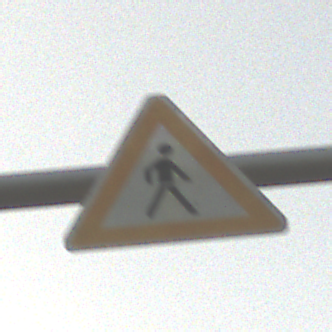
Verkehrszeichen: FussgaengerLinks
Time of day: SunriseSunset
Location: Outdoor (RoadRail)
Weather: Clear
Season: NotSpecified
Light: Natural